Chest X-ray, PA view. Patient: 60 years old, sex M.
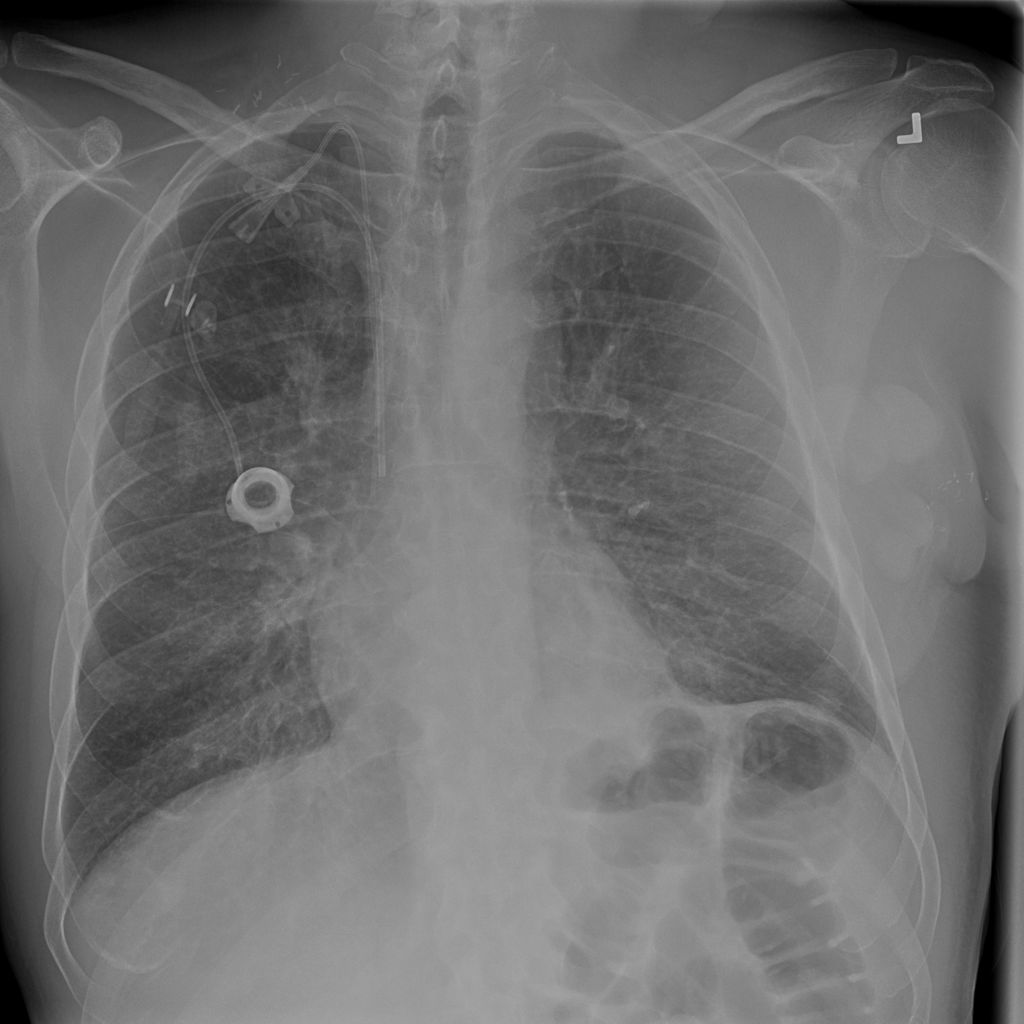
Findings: No Finding